Field crop: tomato
Growth stage: 1
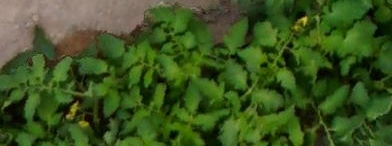
Species: tomato